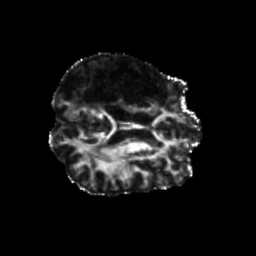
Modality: FA
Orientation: axial
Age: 48
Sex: male
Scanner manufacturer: siemens
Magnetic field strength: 3 T
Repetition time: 5.25 s
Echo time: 0.08 s